Aerial crown-view tile of a tropical tree (Barro Colorado Island, Panama), acquired 20240813:
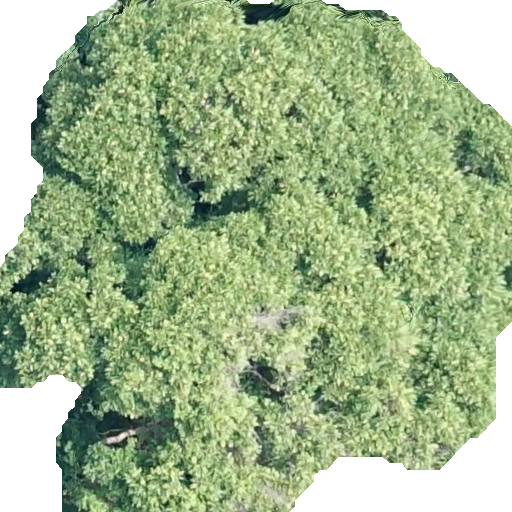
Species: Dipteryx oleifera
GBIF accepted scientific name: Dipteryx oleifera
Crown area: 350.191 m²